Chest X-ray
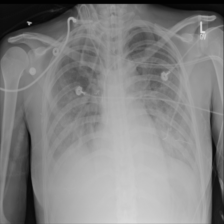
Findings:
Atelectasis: negative
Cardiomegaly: negative
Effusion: negative
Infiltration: negative
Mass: negative
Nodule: negative
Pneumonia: negative
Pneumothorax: negative
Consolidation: negative
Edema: negative
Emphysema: negative
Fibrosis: negative
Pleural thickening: negative
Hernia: negative